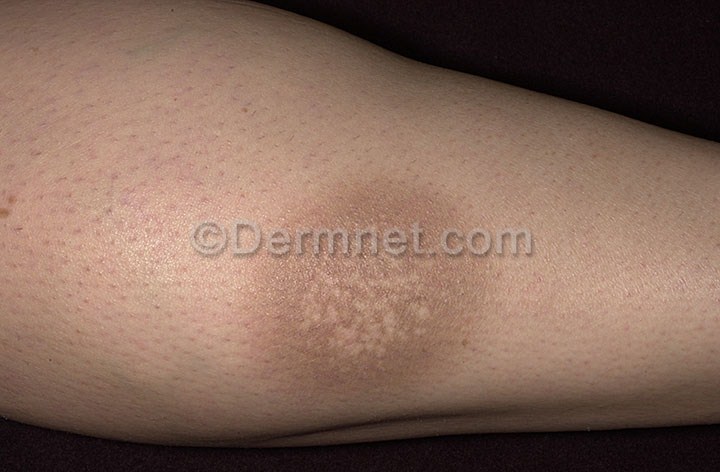
Disease: Exanthems and Drug Eruptions